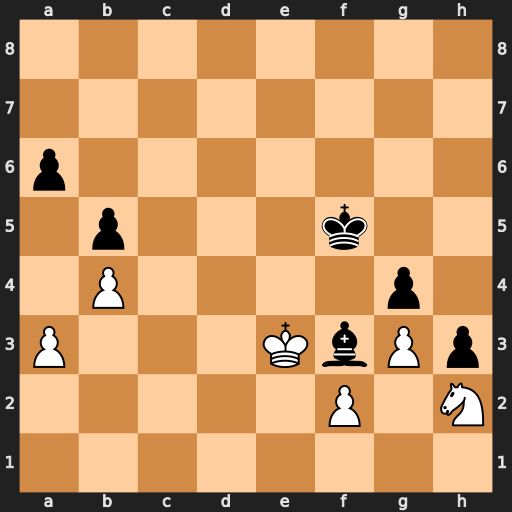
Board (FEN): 8/8/p7/1p3k2/1P4p1/P3KbPp/5P1N/8
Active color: w
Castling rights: -
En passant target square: -
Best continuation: Nxf3 gxf3 Kxf3 Kg5 g4 h2 Kg2 Kxg4 Kxh2